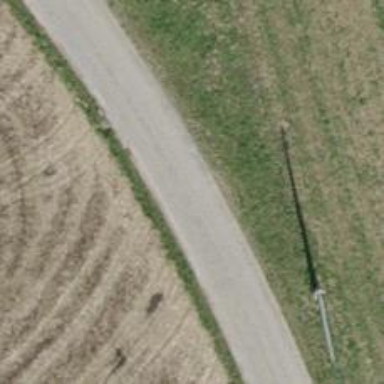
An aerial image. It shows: Unclassified road with asphalt surface.